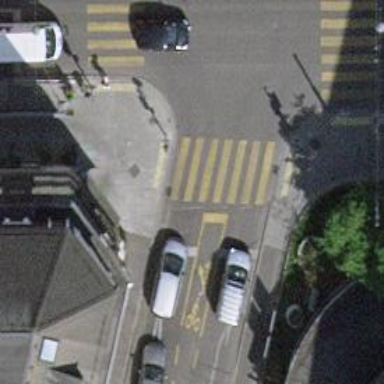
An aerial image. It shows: Road crossing with traffic signals.